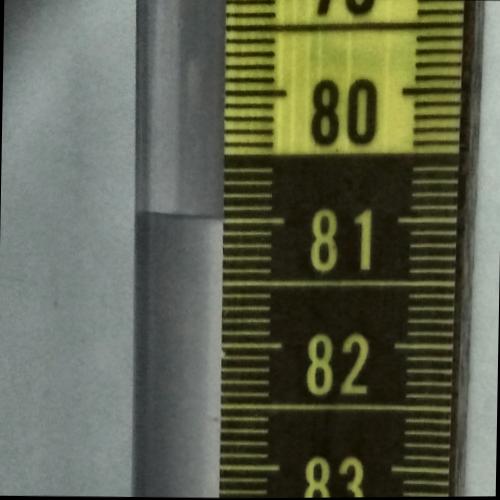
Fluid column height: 81.0 cm